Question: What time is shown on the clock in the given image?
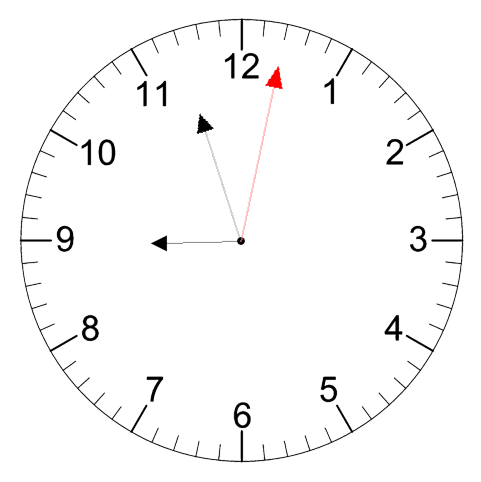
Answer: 08:57:02